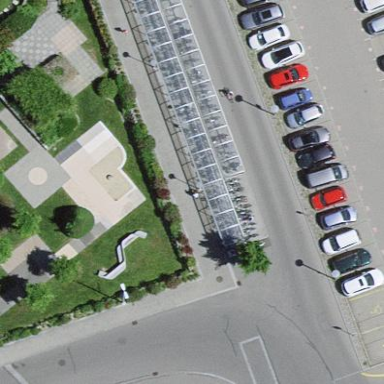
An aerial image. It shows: Bicycle parking shed with glass roof.